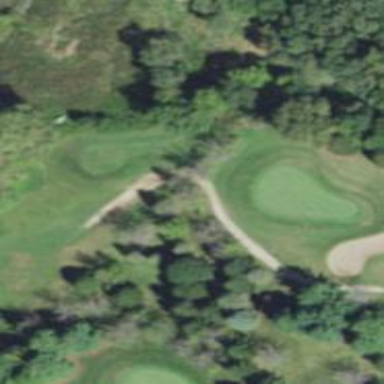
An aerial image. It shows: Pathway for golfing.